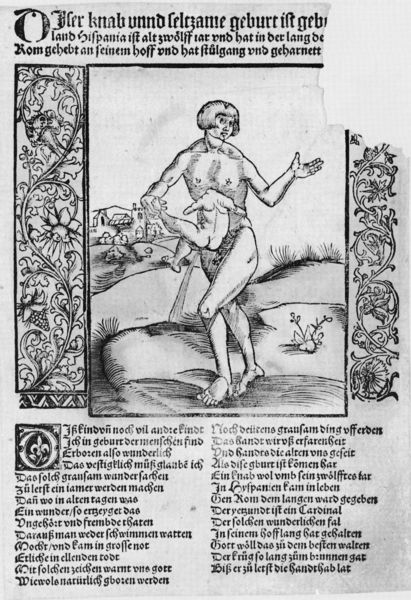
Titel: Diser knab unnd seltzame geburt
Künstler: Michael Furter
Standort: Zürich.
Institution: Wickiana
Schlagwörter: akt, feder, fuß, hand, kopf, körper, mann, nackt, weiß, landschaft, stadt, blume, blumen, brust, busen, frau, grau, schwarz, zeichnung, dach, gras, haus, rose, weg, wiese, muster, ornament, tanz, arm, arme, leiche, mensch, rahmen, bild, erde, häuser, hügel, natur, vögel, gehen, boden, figur, haare, kind, blatt, pflanze, pflanzen, schornstein, turm, ranken, beine, füße, holzschnitt, schrift, rahmung, bogen, zwei, dünen, dorf, grafik, graphik, spalten, baby, rand, verzierung, nackte, junge, wiss, penis, knabe, buch, burg, religion, druck, schnitt, stich, seite, illustration, text, buchstaben, initiale, lilie, ranke, buchdruck, staude, schnörkel, schwertlilie, gedicht, verzeirung, ackt, kopflos, erklärung, geburt, arabeske, latein, lateinisch, buchmalerei, liane, majuskel, titten, seriendruck, icon, weinn, fahn, pottschnitt, missgeburt, titte, kanbe, lemma, ikon, buchkunst, rturm, knab, o, #nackt, schrift bild, kaiserschnitt, drucu